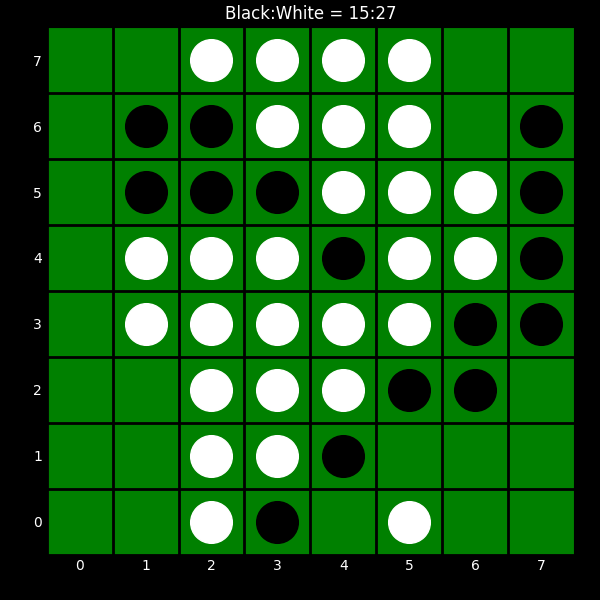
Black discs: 15
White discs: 27